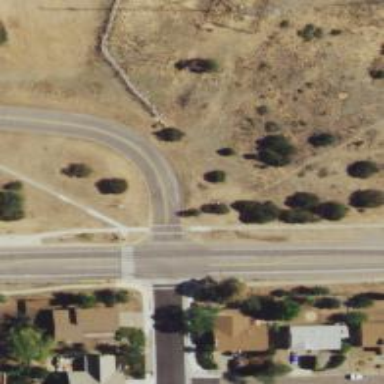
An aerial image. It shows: Uncontrolled road crossing.